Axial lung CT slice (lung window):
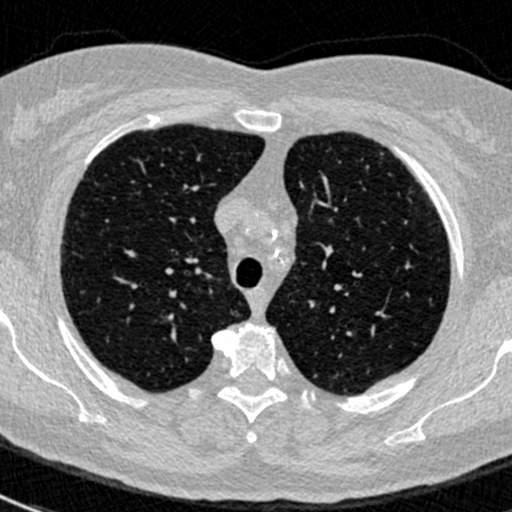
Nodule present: no